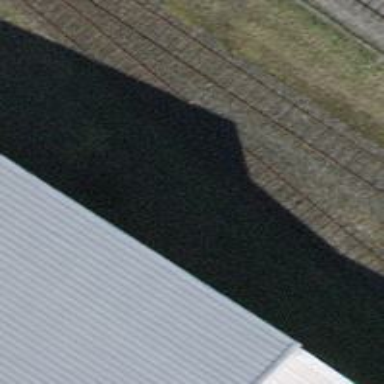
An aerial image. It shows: Single railway spur track.